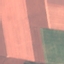
Land use / land cover: AnnualCrop